Field crop: maize
Growth stage: 2
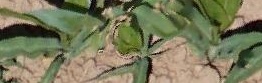
Species: maize